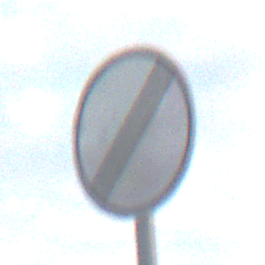
Verkehrszeichen: EndeSaemtlicherBegrenzungen
Umgebung: Outdoor, Nature
Tageszeit: SunriseSunset
Wetter: PartlyCloudy
Licht: Natural
Jahreszeit: NotSpecified
Kontrast: LowContrast